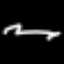
Label: squiggle